Field crop: maize
Growth stage: 2
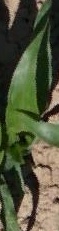
Species: maize